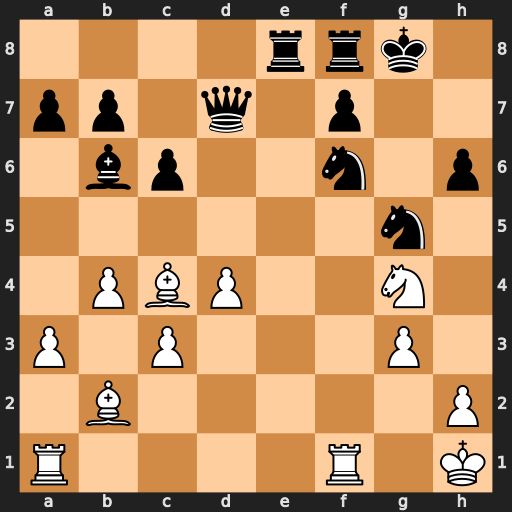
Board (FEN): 4rrk1/pp1q1p2/1bp2n1p/6n1/1PBP2N1/P1P3P1/1B5P/R4R1K
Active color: w
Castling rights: -
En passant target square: -
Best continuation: Nxf6+ Kg7 Nxd7